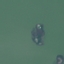
Land use / land cover class: SeaLake